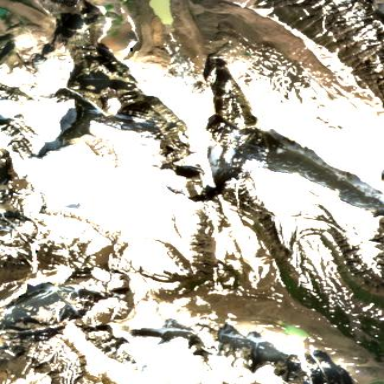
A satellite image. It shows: Majestic glacier in the distance.